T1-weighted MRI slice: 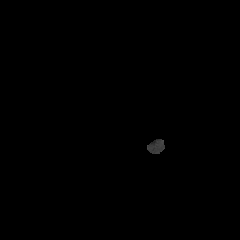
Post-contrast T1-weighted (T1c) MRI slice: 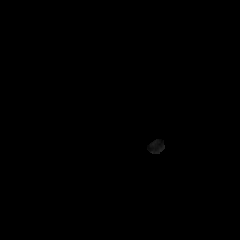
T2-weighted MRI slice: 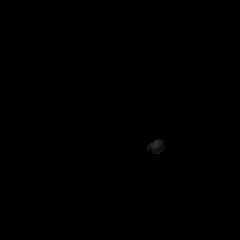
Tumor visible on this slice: no